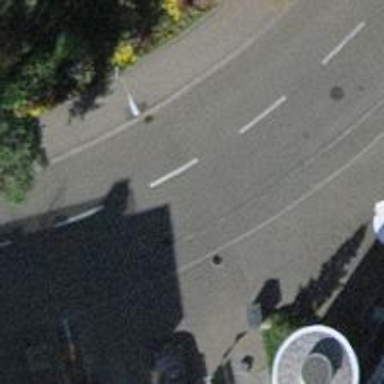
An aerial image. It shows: Residential road with asphalt surface and separate sidewalk.